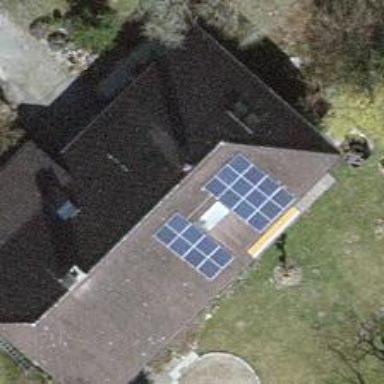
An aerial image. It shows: Solar power generator using photovoltaic panels.